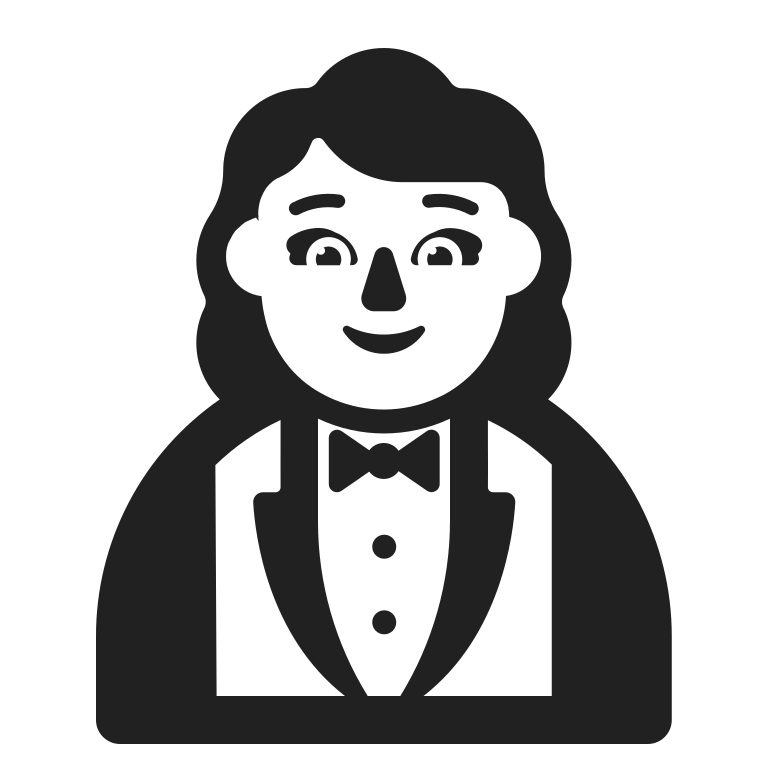
woman in tuxedo high contrast default